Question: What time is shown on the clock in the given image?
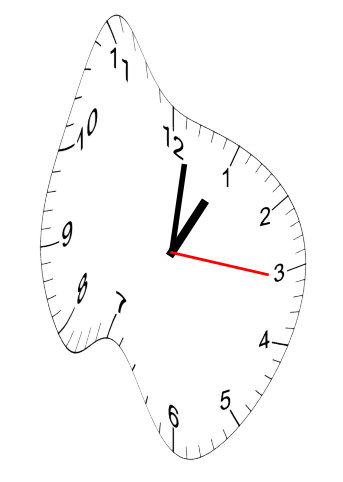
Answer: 01:01:16